Field crop: maize
Growth stage: 2
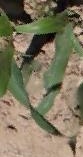
Species: maize